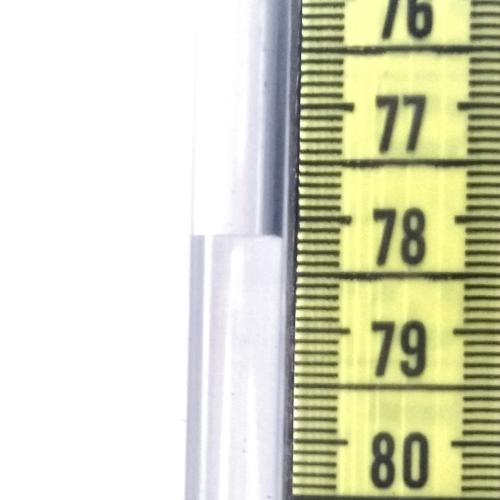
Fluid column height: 78.2 cm